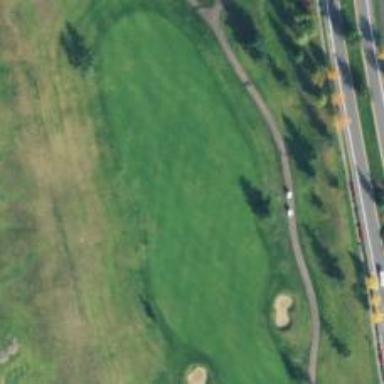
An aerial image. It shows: Distance marker commonly seen on golf courses.